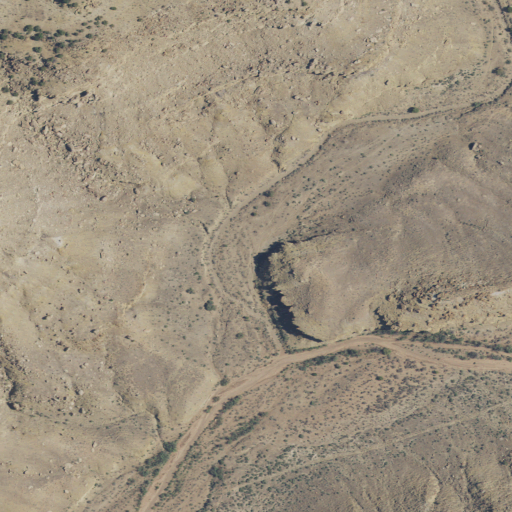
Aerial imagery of valley in Utah named Winter Camp Canyon containing only shrub